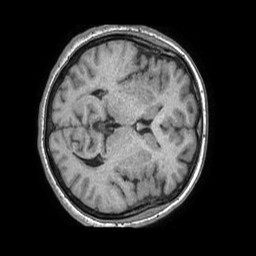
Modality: T1w
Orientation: axial
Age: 51
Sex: female
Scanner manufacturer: philips
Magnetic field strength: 1.5 T
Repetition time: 0.007648 s
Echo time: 0.003498 s